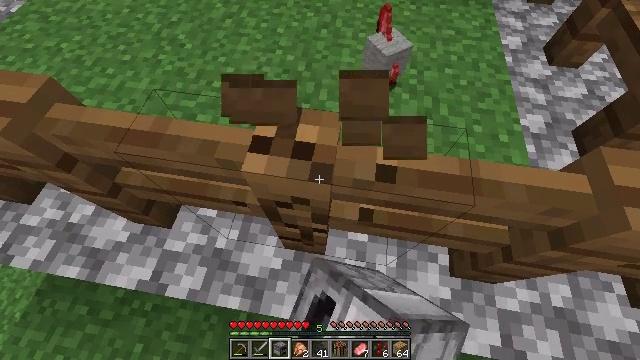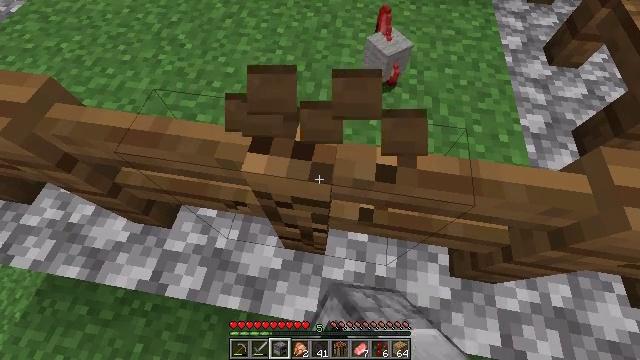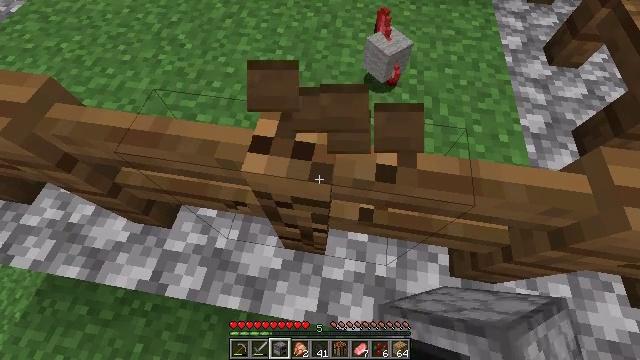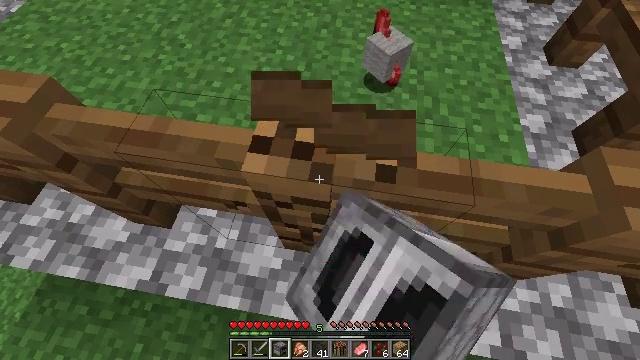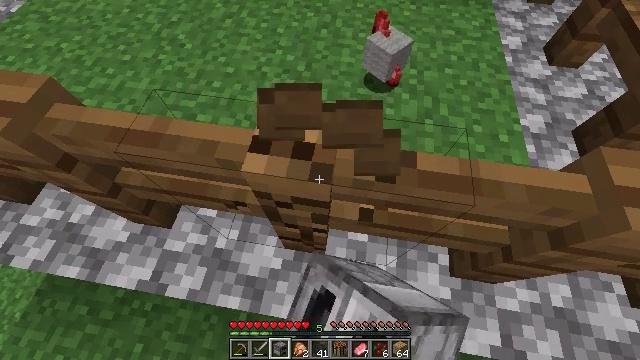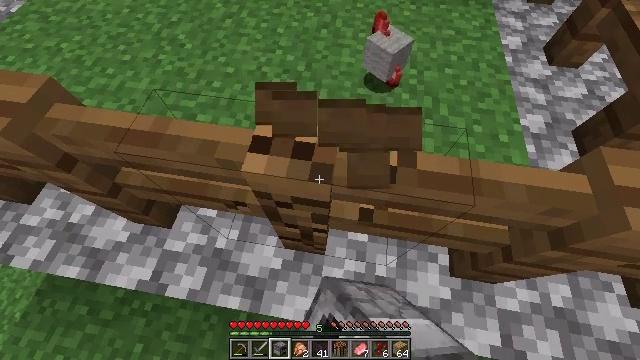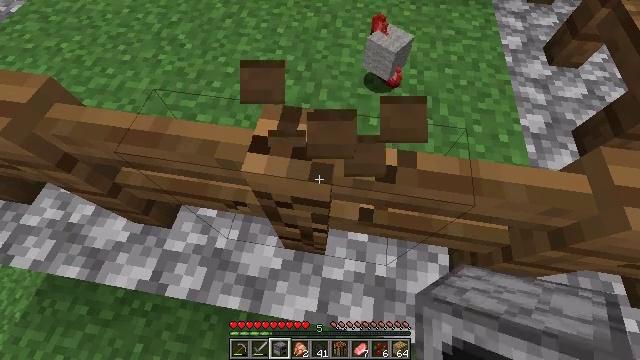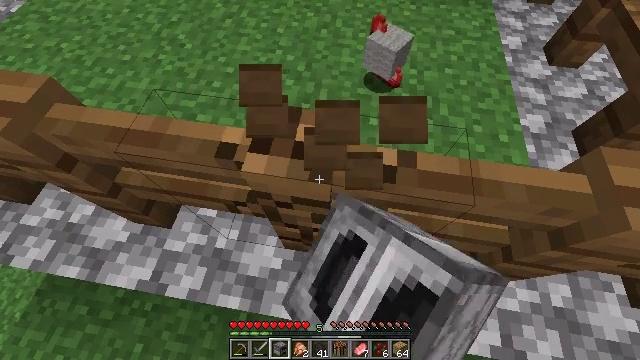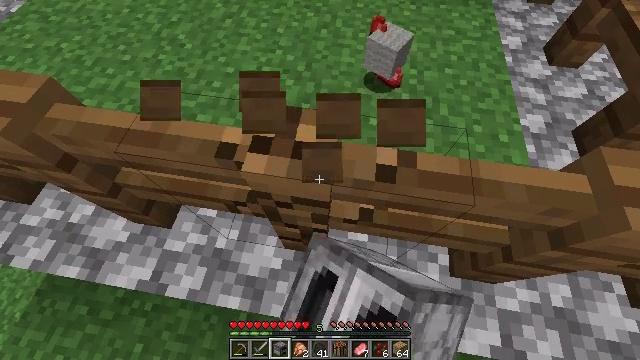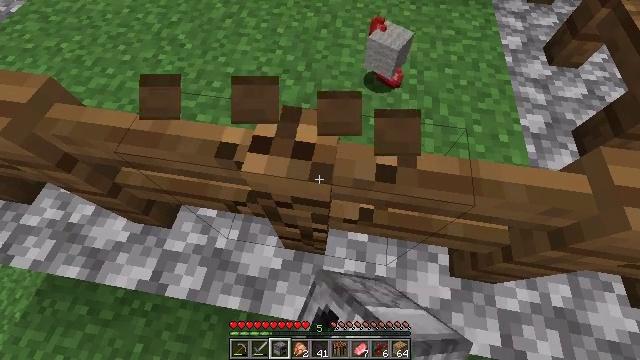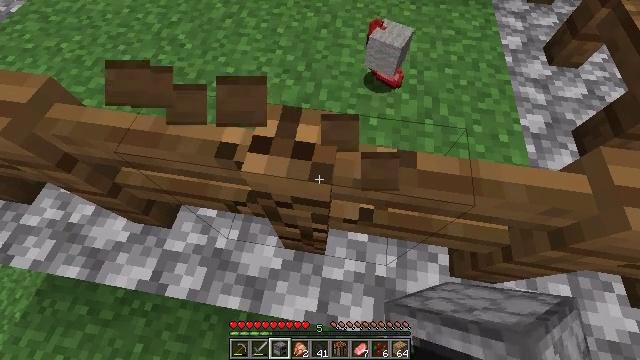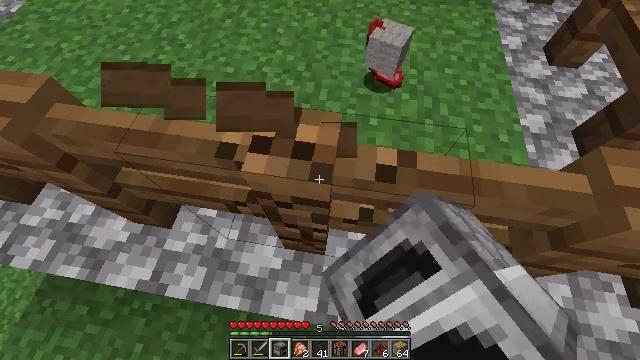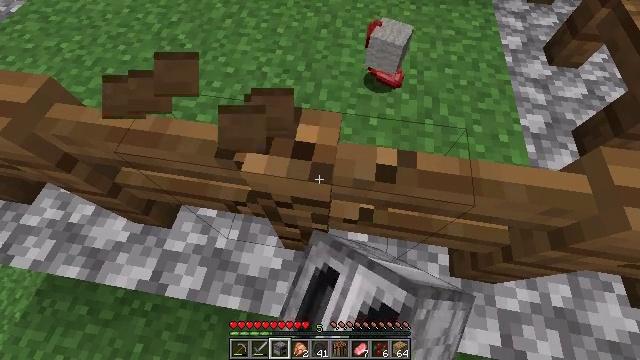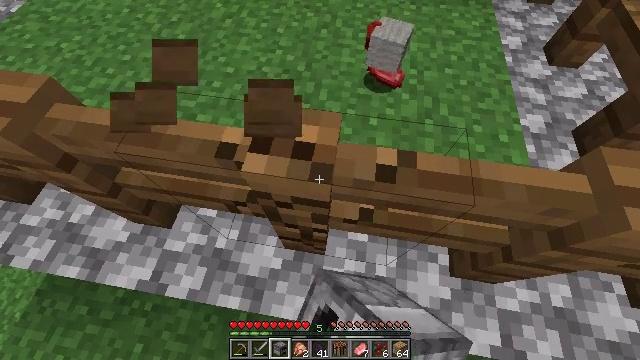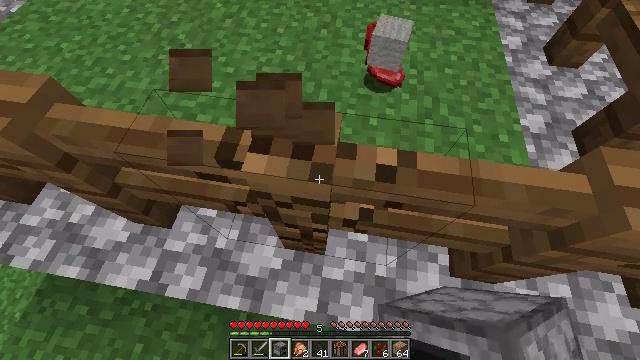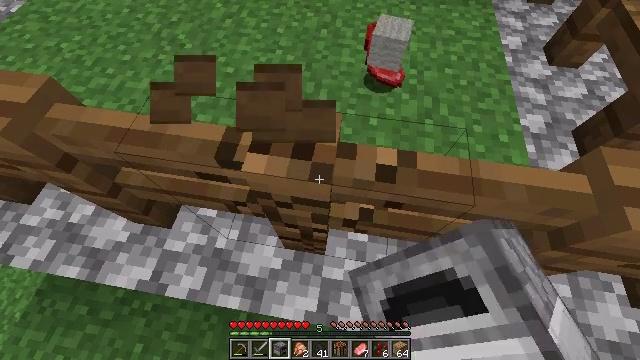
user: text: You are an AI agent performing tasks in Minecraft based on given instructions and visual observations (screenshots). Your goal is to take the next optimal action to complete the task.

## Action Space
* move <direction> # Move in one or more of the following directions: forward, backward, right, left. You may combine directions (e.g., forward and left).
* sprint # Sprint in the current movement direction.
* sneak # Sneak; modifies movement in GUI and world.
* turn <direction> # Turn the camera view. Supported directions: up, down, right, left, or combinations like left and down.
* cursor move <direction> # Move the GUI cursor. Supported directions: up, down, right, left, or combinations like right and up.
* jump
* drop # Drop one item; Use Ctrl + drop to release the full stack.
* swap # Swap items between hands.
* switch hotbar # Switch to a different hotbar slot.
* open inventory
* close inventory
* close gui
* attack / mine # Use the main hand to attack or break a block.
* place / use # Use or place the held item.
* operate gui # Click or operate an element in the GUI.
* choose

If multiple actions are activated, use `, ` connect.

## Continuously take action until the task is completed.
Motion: motion action
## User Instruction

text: Gather spruce fence pieces.
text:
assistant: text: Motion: attack / mine
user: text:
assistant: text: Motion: attack / mine
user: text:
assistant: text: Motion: attack / mine
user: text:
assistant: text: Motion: attack / mine
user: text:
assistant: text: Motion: attack / mine
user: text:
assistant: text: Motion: attack / mine
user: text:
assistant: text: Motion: attack / mine
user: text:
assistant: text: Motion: attack / mine
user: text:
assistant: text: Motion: attack / mine
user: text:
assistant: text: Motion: attack / mine
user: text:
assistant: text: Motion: attack / mine
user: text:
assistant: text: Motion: attack / mine
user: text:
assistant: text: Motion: attack / mine
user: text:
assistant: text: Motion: attack / mine
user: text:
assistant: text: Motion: attack / mine
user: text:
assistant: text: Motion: attack / mine
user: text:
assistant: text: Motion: attack / mine
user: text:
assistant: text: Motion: attack / mine
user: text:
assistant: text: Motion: attack / mine
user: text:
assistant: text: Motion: attack / mine
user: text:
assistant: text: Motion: attack / mine
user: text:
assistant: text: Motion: attack / mine
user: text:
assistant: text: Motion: attack / mine
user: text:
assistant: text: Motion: attack / mine
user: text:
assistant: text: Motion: attack / mine
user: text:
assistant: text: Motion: attack / mine
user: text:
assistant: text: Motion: attack / mine
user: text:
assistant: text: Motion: attack / mine
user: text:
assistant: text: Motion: attack / mine
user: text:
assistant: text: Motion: attack / mine